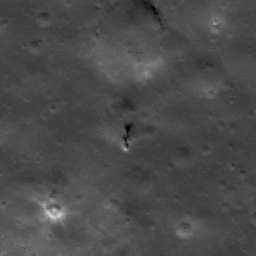
Pit: Copernicus 22
Host crater: Copernicus
Host type: impact_melt
Lunar coordinates: latitude 10.21, longitude 339.887